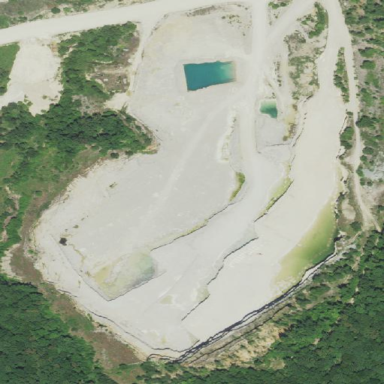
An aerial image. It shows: Quarry area.